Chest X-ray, PA view. Patient: 56 years old, sex M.
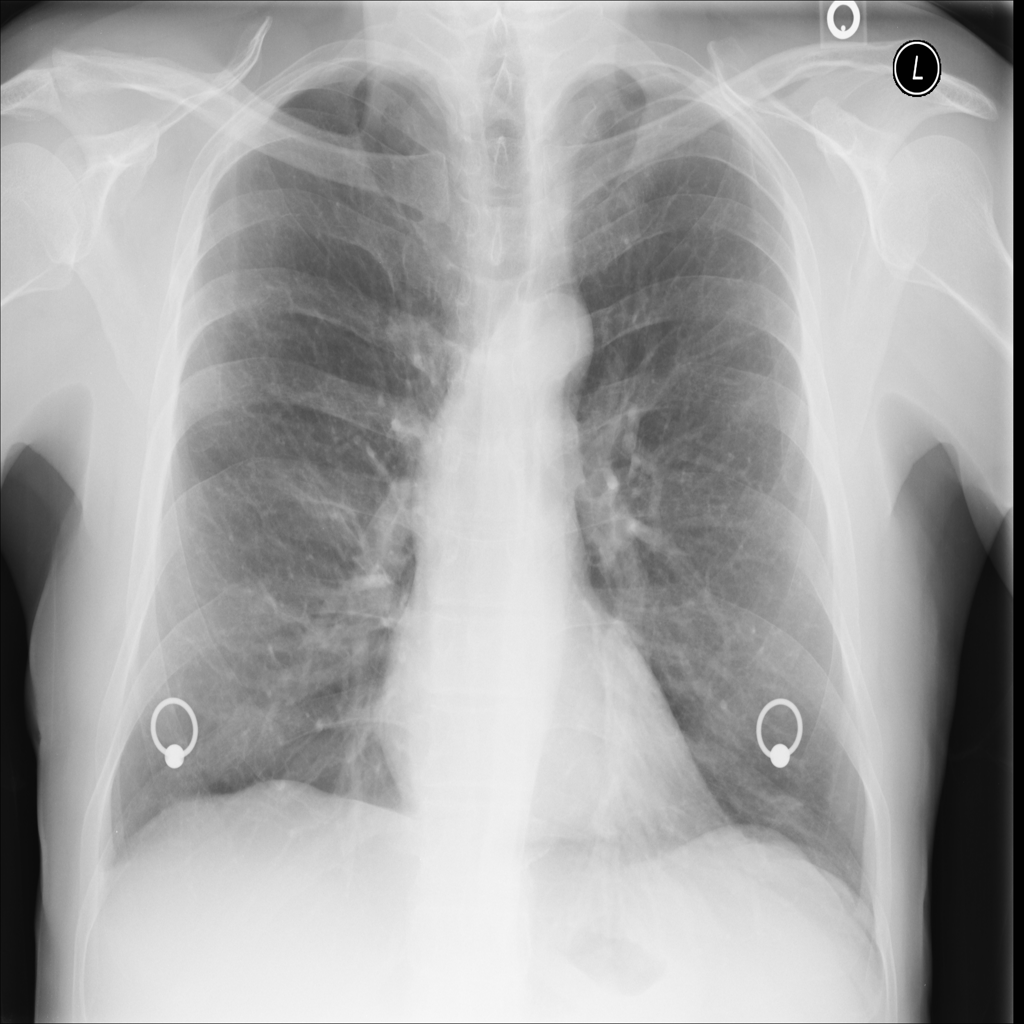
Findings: No Finding